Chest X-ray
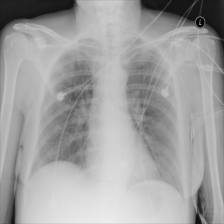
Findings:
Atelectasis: positive
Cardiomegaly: negative
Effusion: negative
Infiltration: negative
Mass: negative
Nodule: negative
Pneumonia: negative
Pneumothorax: negative
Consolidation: negative
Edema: negative
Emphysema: negative
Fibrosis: negative
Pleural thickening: negative
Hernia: negative